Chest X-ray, AP view. Patient: 61 years old, sex M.
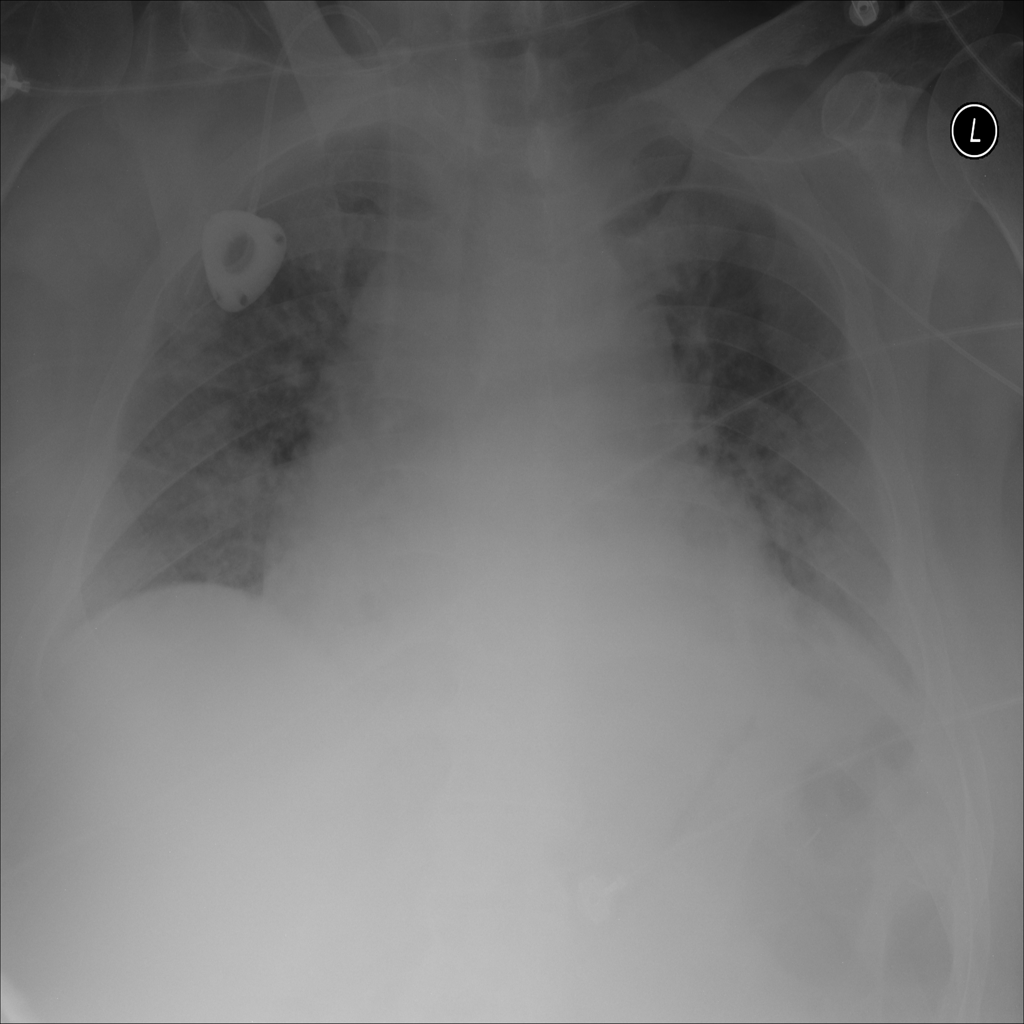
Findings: Infiltration